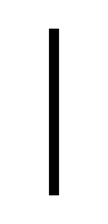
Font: Inter_ExtraLight